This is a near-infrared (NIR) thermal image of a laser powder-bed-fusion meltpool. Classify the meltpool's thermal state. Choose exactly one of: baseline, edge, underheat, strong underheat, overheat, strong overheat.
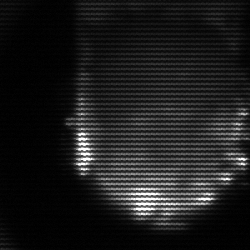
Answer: baseline